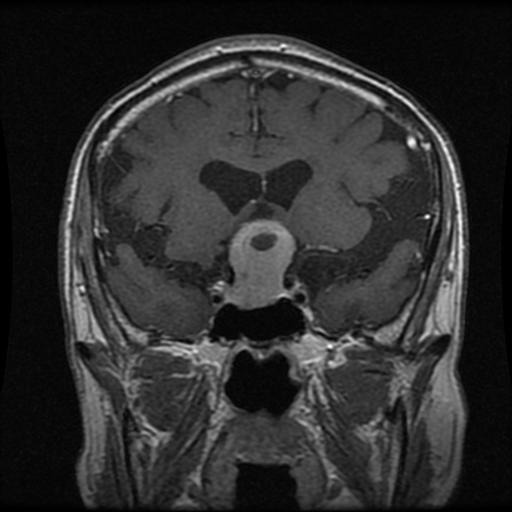
Label: pituitary